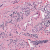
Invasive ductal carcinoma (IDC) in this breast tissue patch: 0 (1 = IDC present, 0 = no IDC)